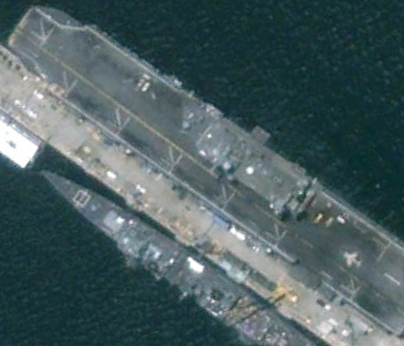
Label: assault